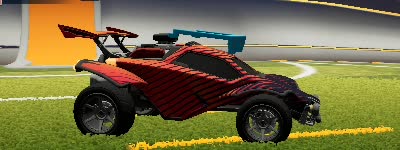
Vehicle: octane